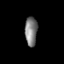
Tissue: prostate
Cell type: T cells
Senescence score: 0.2556
Nuclear area (px): 351
Mean DAPI intensity: 125.912